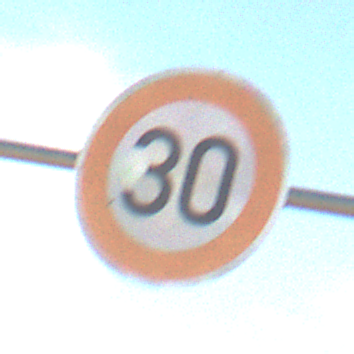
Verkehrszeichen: Geschwindigkeit30
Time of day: MorningAfternoon
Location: Outdoor (Nature)
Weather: PartlyCloudy
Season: NotSpecified
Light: Natural